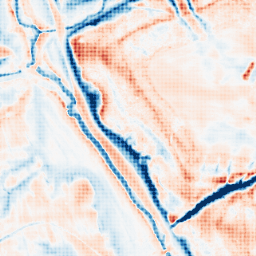
Category: edge_preserving
Decomposition family: guided
Decomposition parameters: radius: 8
eps: 0.1
Upsampling method: sinc_hamming
Upsampling parameters: scale: 4
kernel_size: 4
Upsampling scale: 4